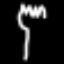
Label: fork